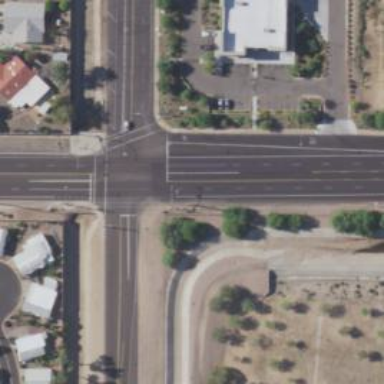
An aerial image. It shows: Solid stop line on the road.